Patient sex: M
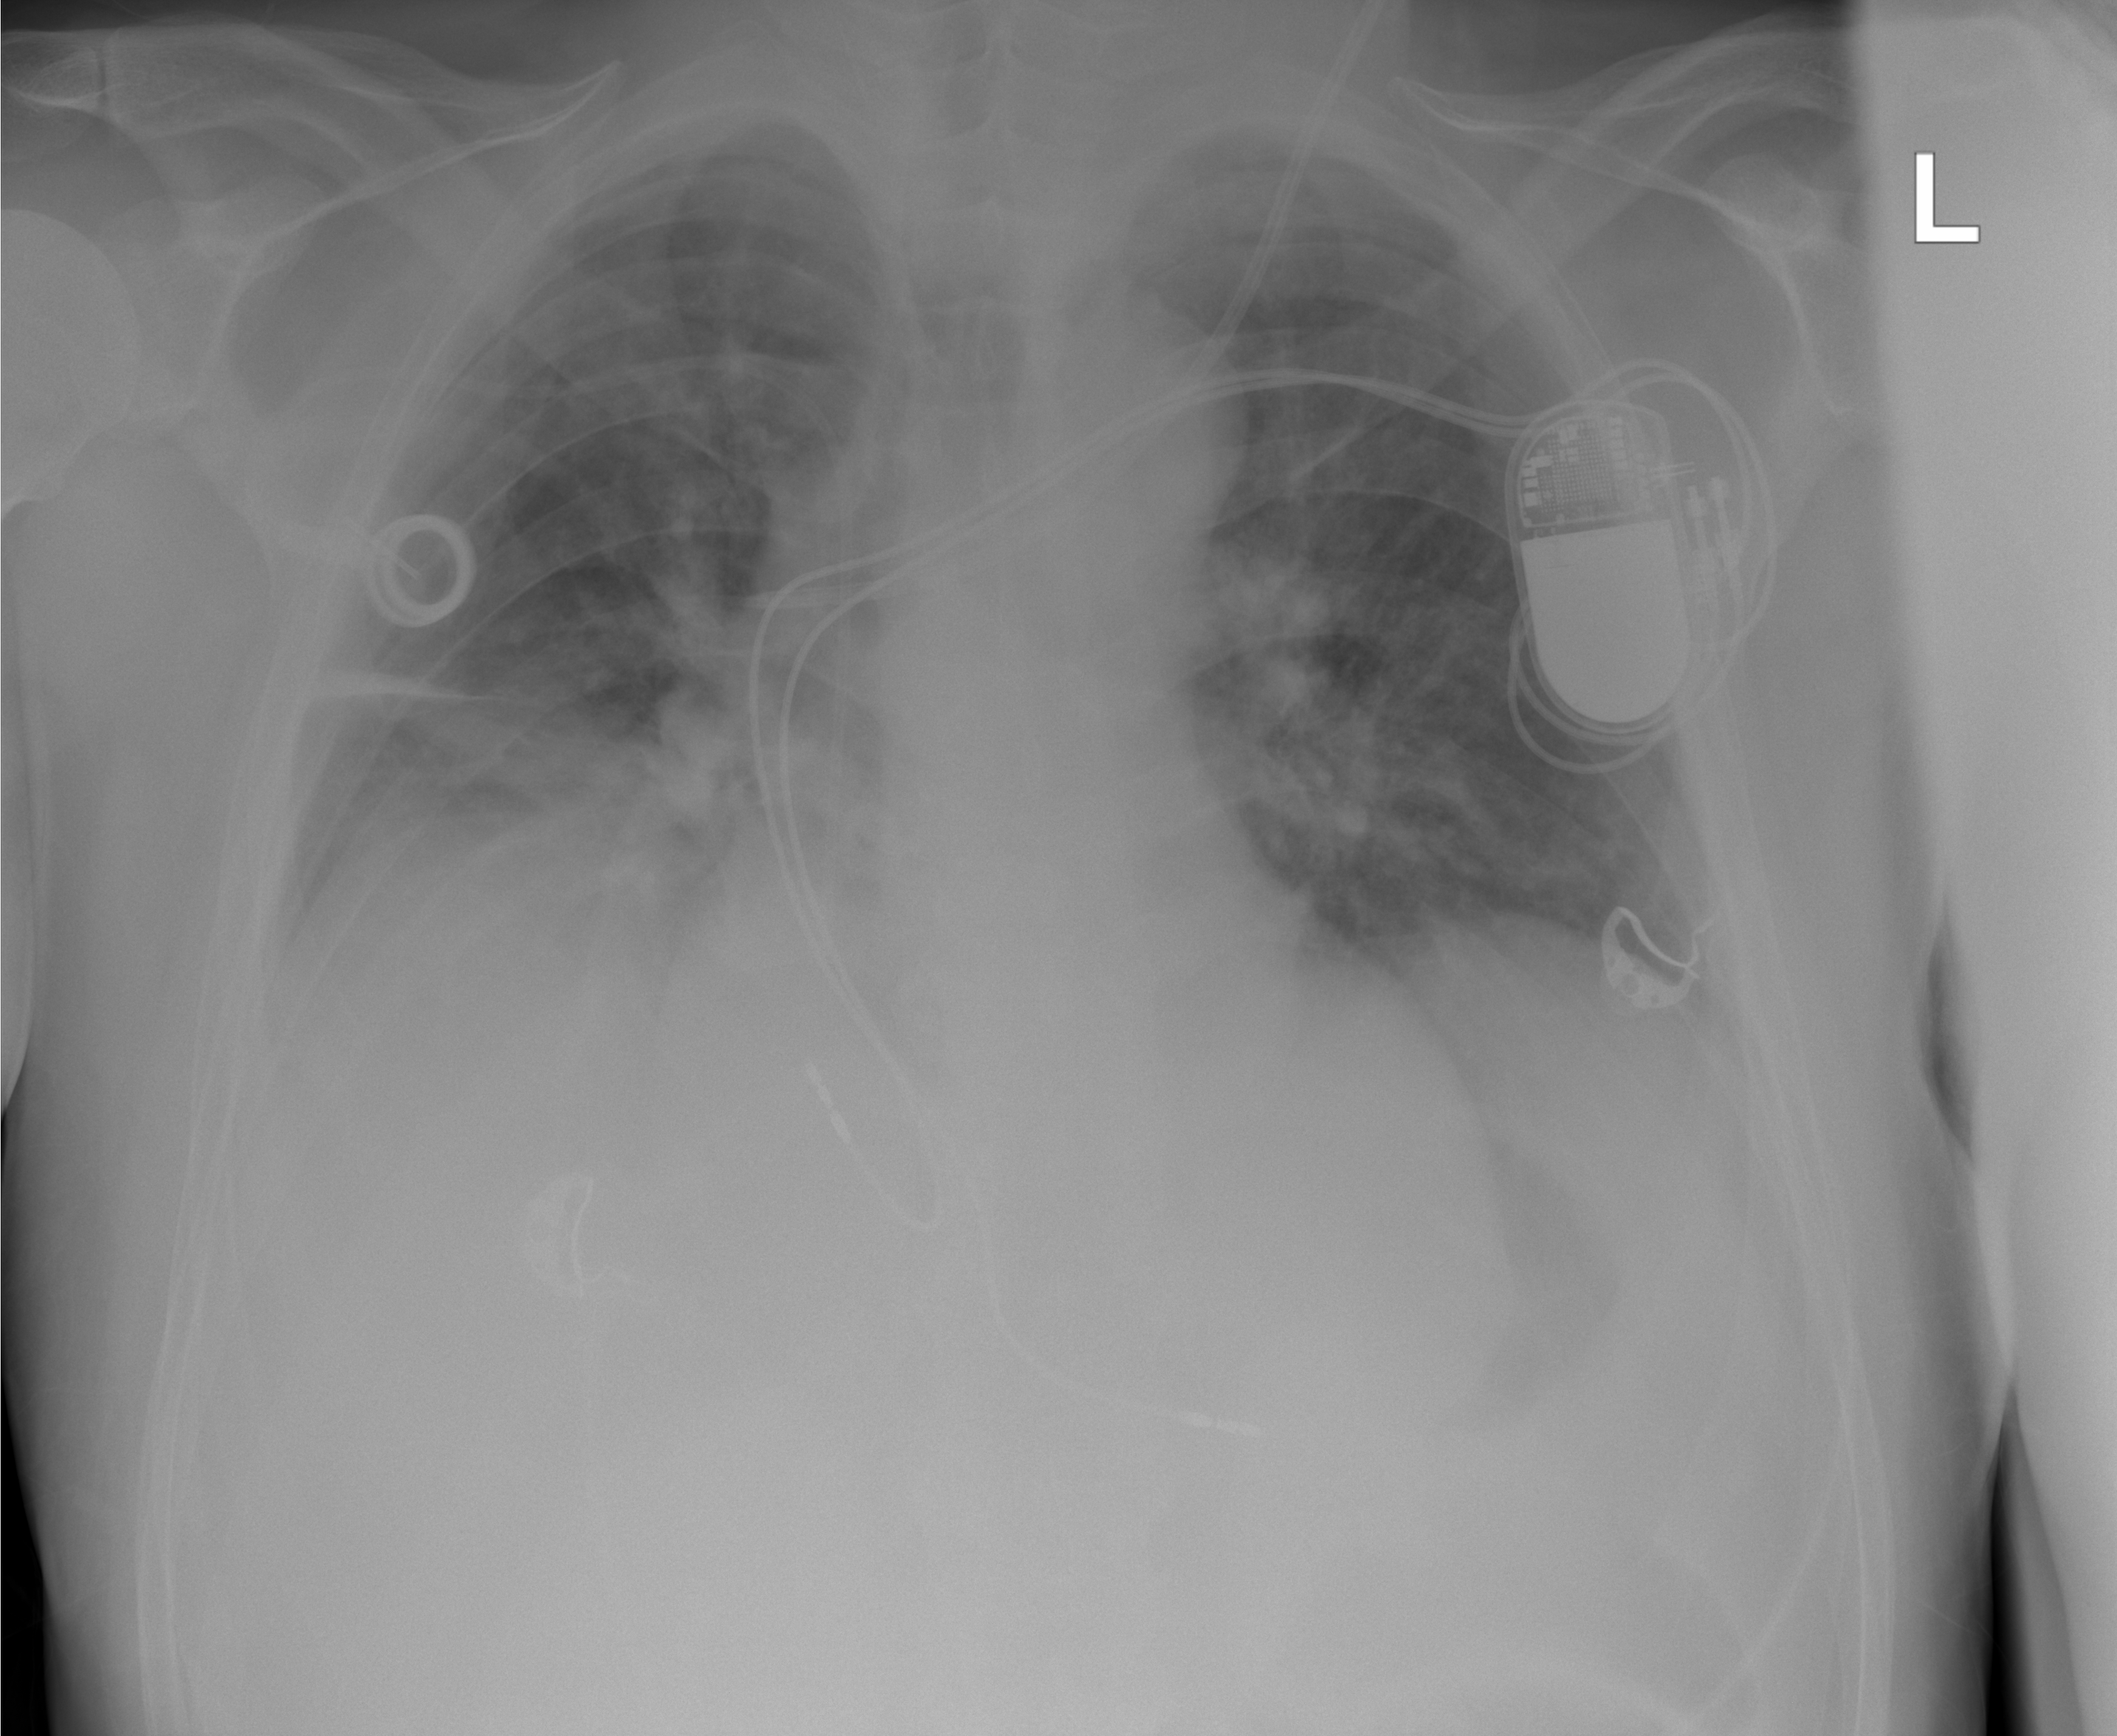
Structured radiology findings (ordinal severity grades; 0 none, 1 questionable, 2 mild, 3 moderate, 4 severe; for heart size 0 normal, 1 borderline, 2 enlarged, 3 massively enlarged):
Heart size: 0
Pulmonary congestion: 0
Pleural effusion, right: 2
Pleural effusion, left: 1
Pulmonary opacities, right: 3
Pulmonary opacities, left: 3
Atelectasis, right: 2
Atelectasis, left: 1